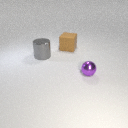
large gray metal cylinder to the left of large brown rubber cube